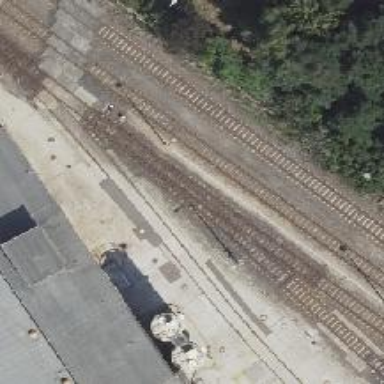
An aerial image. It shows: Railway switch.